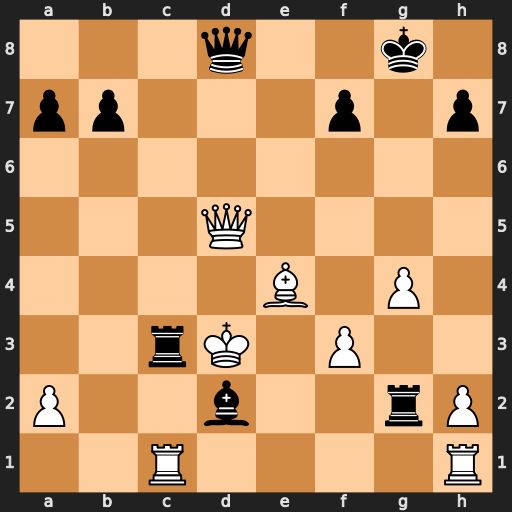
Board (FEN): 3q2k1/pp3p1p/8/3Q4/4B1P1/2rK1P2/P2b2rP/2R4R
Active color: w
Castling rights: -
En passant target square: -
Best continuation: Rxc3 Qxd5+ Bxd5 Bxc3 Kxc3